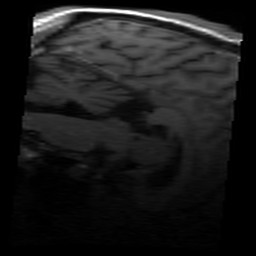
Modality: T1w
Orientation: sagittal